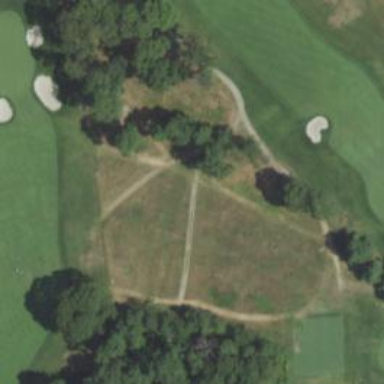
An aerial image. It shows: Path for both road and golf.